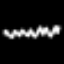
Label: squiggle